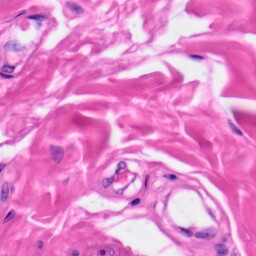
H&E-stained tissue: Skin